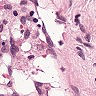
Metastatic tissue present: no